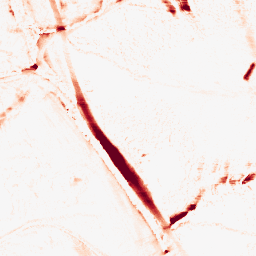
Category: morphological
Decomposition family: morphological_ellipse
Decomposition parameters: operation: opening
width: 10
height: 20
Upsampling method: bicubic_3x
Upsampling parameters: scale: 3
Upsampling scale: 3